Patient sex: M
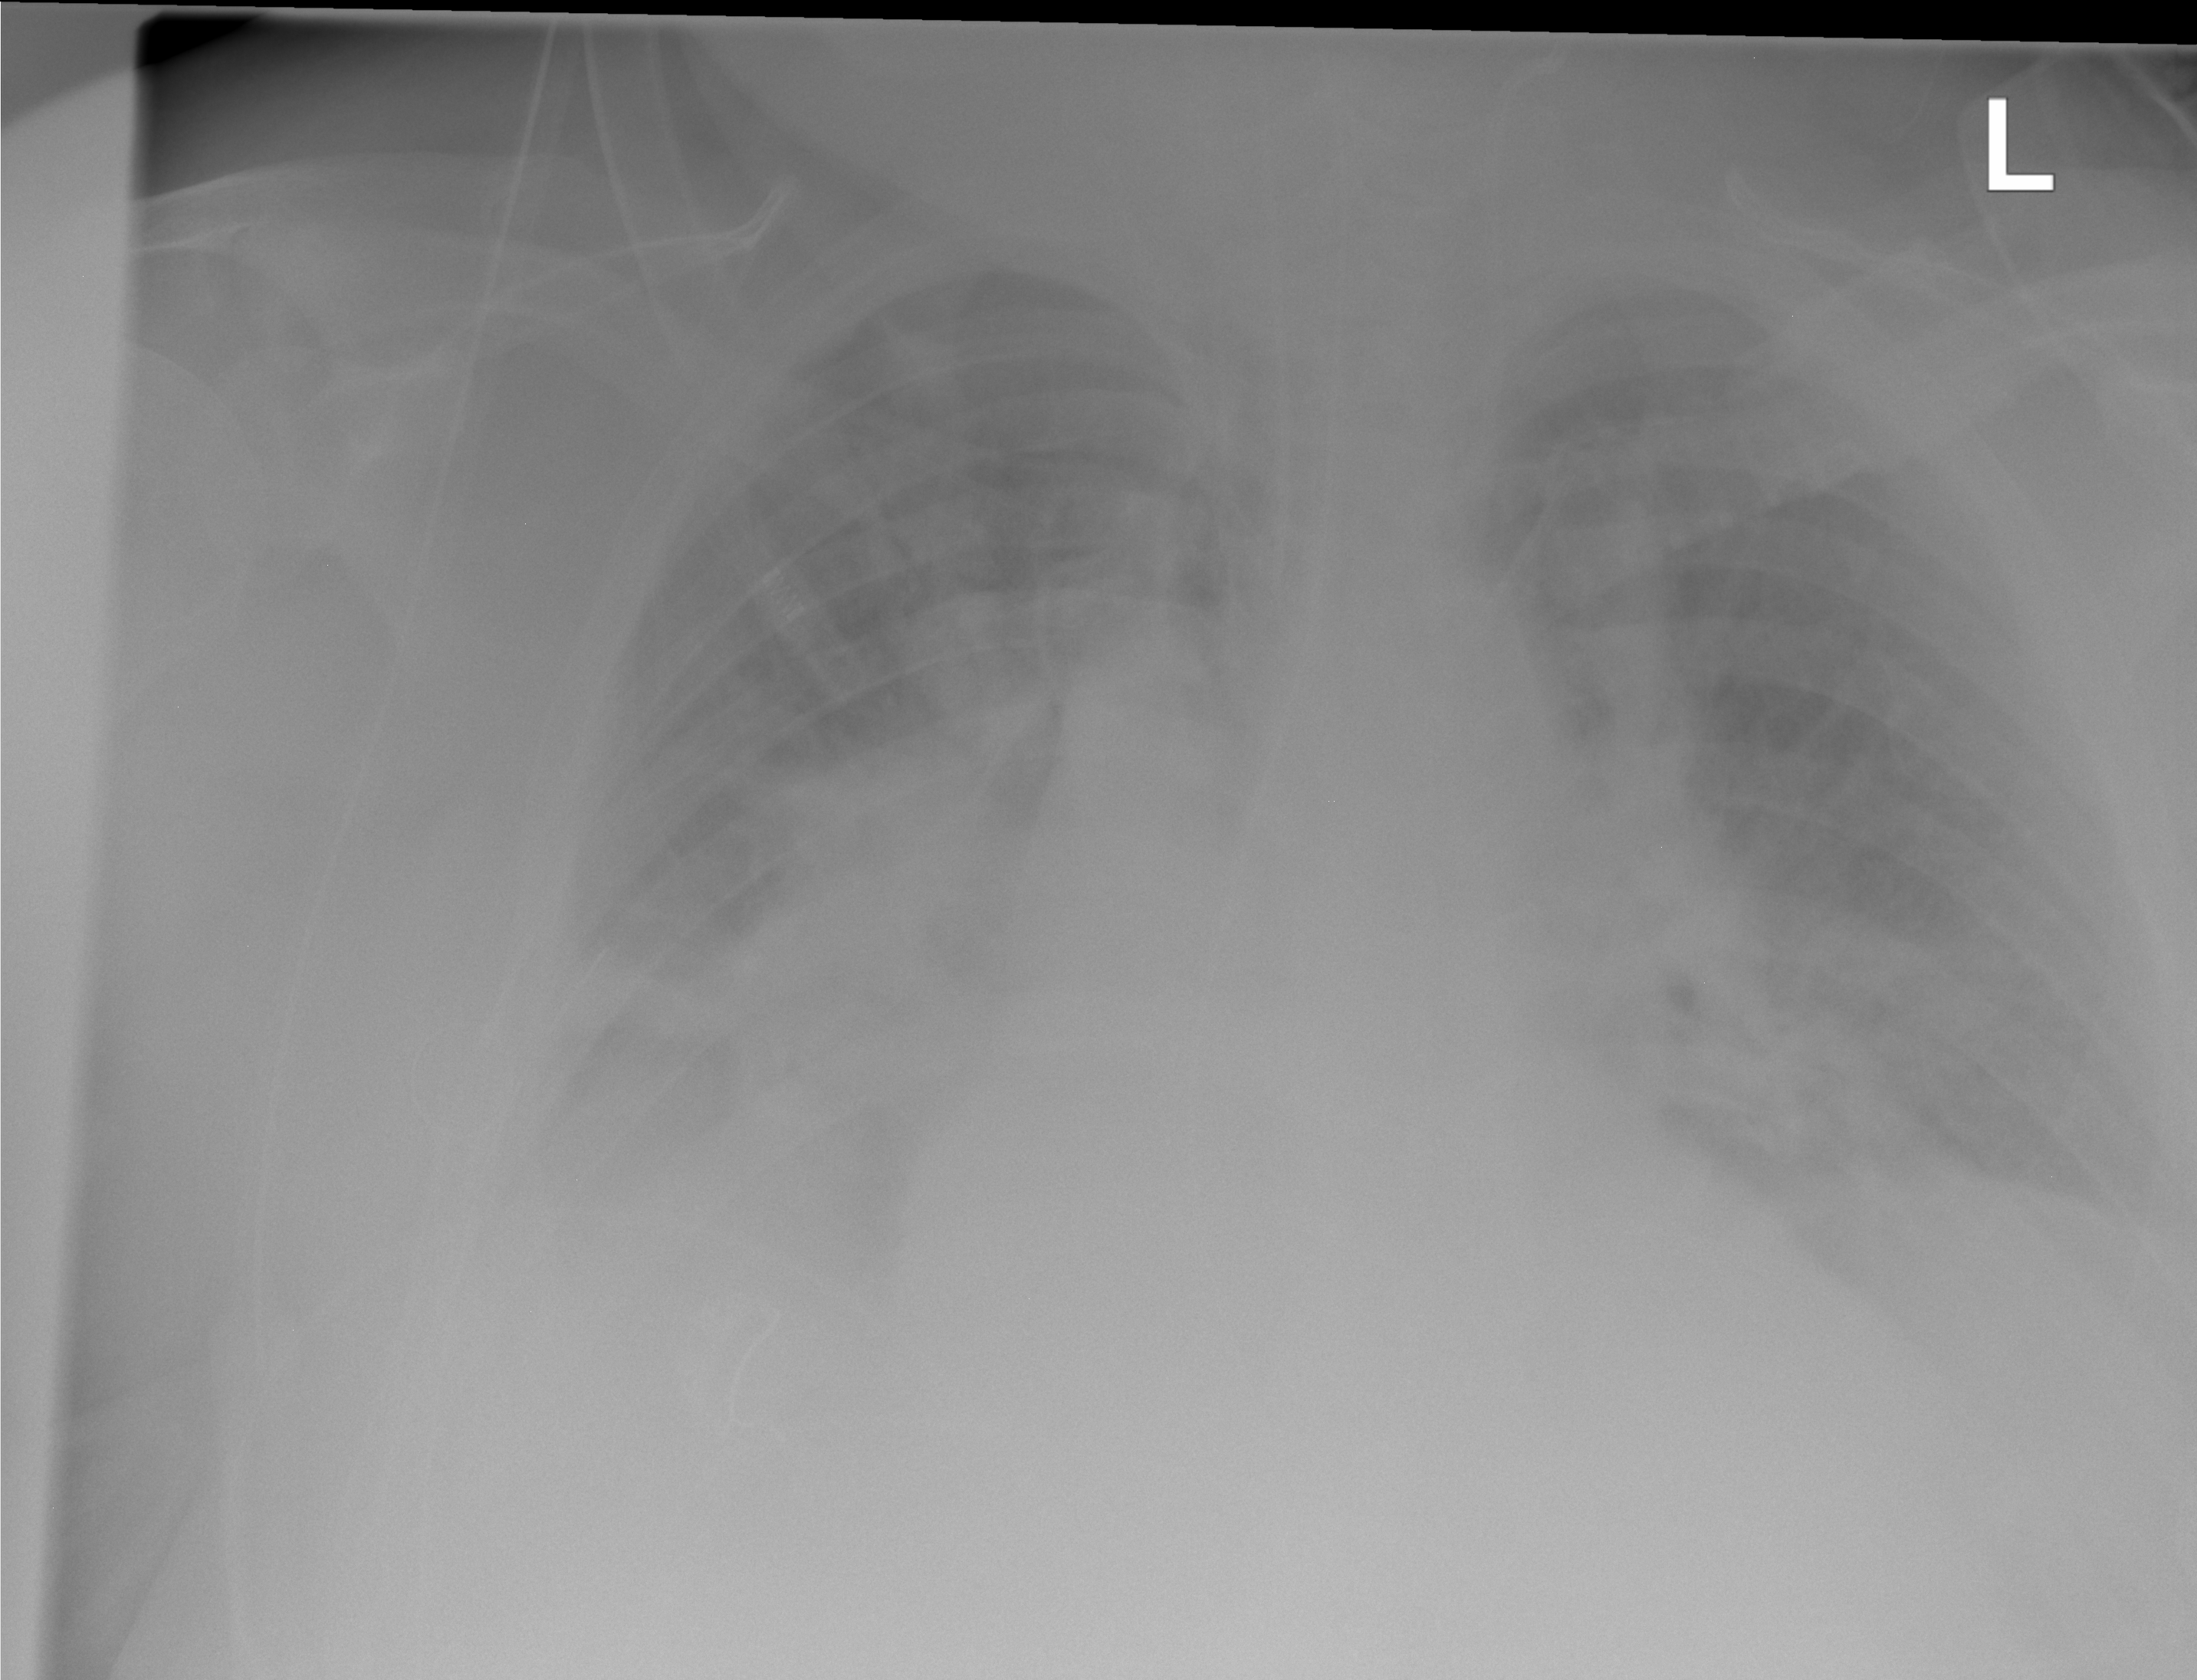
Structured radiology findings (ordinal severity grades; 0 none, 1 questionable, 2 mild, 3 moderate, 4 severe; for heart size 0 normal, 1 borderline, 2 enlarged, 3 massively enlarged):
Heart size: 2
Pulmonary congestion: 2
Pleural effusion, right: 2
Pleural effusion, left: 2
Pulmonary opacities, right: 4
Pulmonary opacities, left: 4
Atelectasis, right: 3
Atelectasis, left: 2